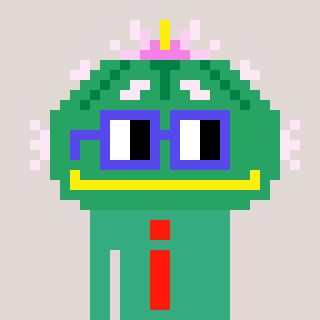
a pixel art character with square blue glasses, a peyote-shaped head and a teal-colored body on a warm background